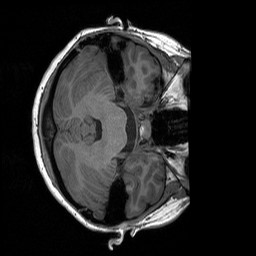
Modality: T1w
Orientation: axial
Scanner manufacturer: siemens
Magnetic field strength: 3 T
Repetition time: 1.76 s
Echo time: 0.0022 s